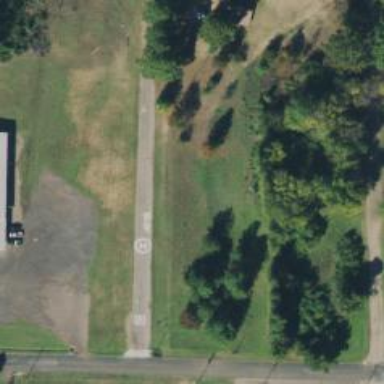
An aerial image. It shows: Image showing helipad at airport.